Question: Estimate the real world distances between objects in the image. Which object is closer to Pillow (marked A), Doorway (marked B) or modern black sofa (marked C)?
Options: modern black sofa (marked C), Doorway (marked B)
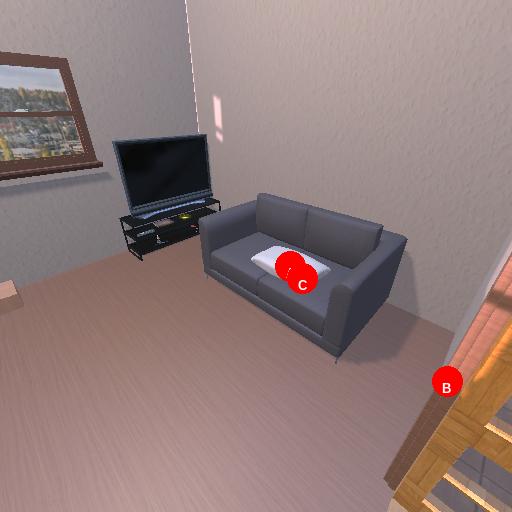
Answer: modern black sofa (marked C)